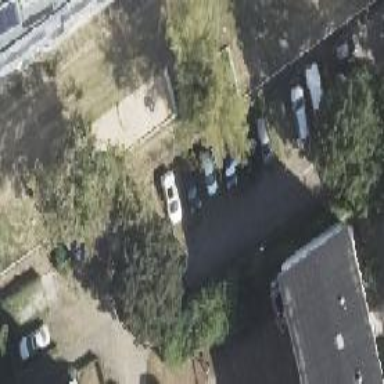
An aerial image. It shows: Street-side parking area.